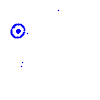
Particle: pion